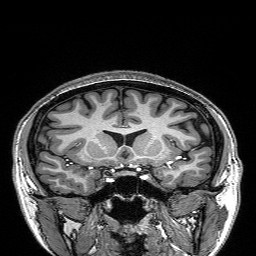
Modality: T1w
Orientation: sagittal